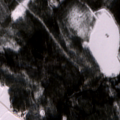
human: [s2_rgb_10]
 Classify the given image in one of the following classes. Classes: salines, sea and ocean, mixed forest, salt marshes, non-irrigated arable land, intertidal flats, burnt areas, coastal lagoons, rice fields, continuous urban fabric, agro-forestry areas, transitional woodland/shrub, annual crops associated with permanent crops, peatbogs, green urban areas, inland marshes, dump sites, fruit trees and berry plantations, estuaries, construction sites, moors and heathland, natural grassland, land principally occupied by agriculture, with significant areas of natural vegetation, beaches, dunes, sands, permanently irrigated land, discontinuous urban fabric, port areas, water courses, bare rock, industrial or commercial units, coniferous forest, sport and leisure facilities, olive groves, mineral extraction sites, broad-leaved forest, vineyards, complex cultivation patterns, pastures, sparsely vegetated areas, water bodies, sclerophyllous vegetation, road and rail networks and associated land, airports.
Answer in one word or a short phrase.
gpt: non-irrigated arable land, coniferous forest, mixed forest